Question: I am using Symfony 2 with Doctrine. Sometimes when adding new relationships between entities I forget to add the "inversedBy" attribute to the owning entity. This results in "invalid entities" in the debug toolbar and the profiler:

I have not yet encountered any problems due to some entities being invalid. Is there anything that does not work with invalid entities or is the warning message the only reason why I should fix them?
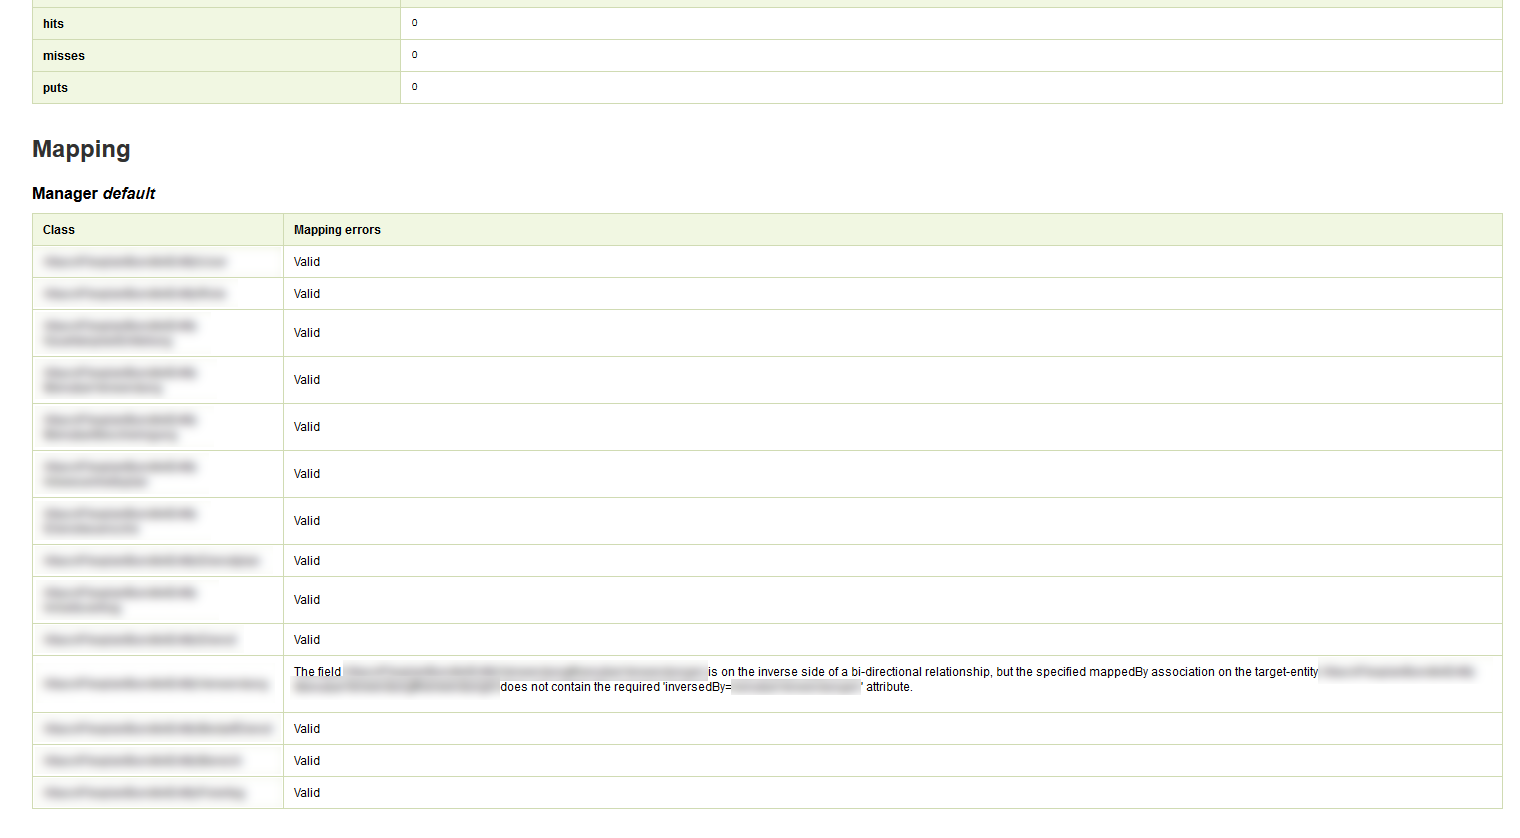
Answer: It might be the case that 'Doctrine2' knows how to detect those incorrect relationships and more importantly knows how to mitigate the issue. You should, however, fix the relationships as soon as possible in order to prevent future issues, in case they decide to change/remove "smart" logic ;)
Other, more probable reason, is that 'Doctrine2' uses those complex relationships when dealing with some extra-complex queries, which you might/might not be using...